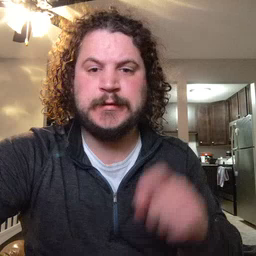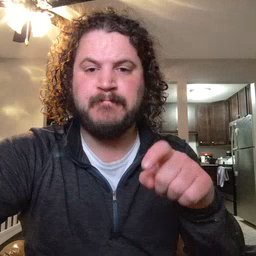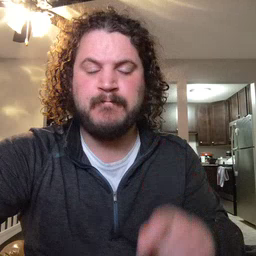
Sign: time